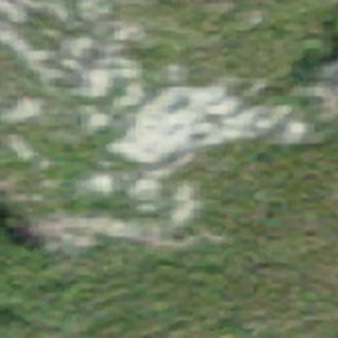
Label: other